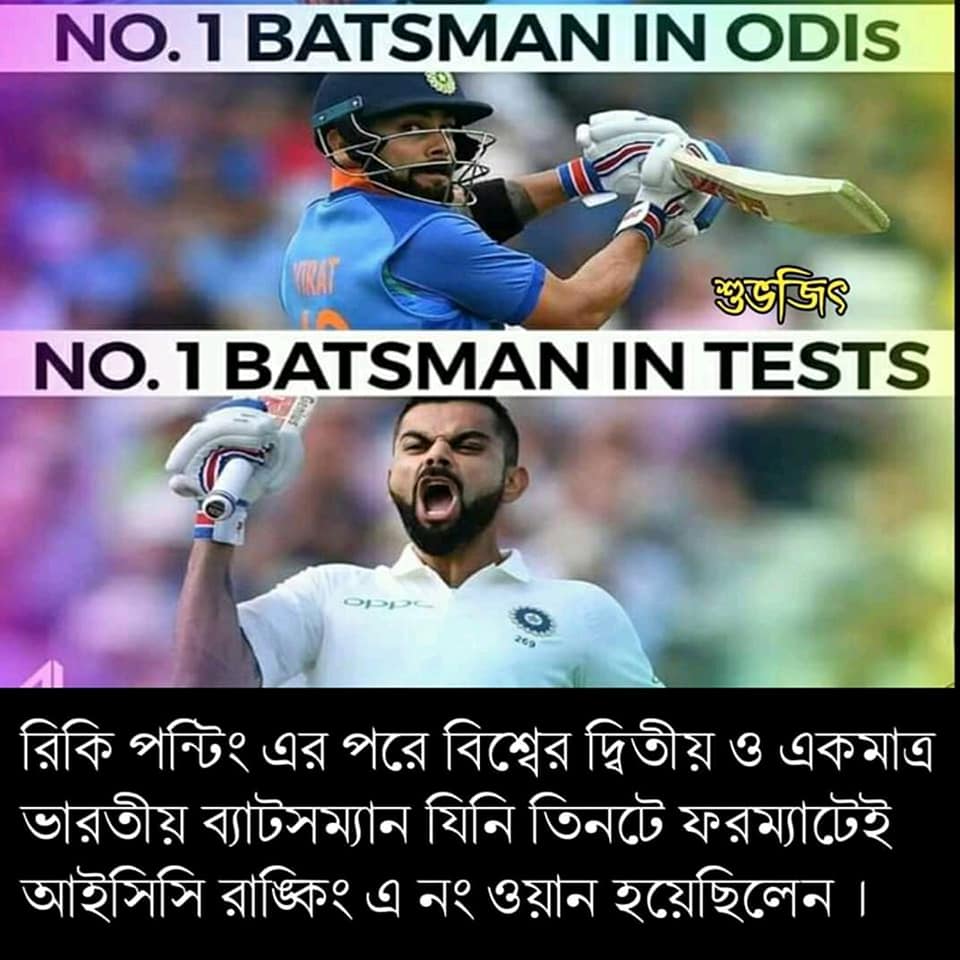
Caption: NO. 1 BATSMAN IN ODIS     NO. 1 BATSMAN IN TESTS    রিকি পন্টিং এর পরে বিশ্বের দ্বিতীয় ও একমাত্র ভারতীয় ব্যাটসম্যান যিনি তিনটে ফরম্যাটেই আইসিসি রাঙ্কি এ নং ওয়ান হয়েছিলেন ।
Label: non-hate